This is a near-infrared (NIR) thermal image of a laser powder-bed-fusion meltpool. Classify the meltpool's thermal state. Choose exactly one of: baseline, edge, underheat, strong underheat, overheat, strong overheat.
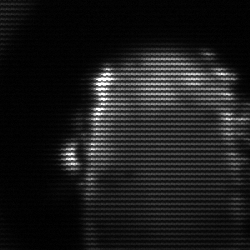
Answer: baseline